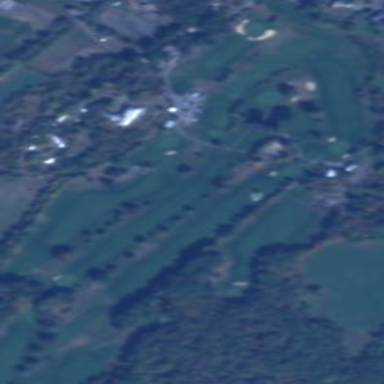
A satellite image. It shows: Grassy area designated as golf fairway.